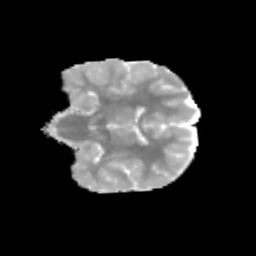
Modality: MD
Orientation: coronal
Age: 10
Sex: male
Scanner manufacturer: siemens
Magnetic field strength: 3 T
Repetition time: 3.8 s
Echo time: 0.07 s